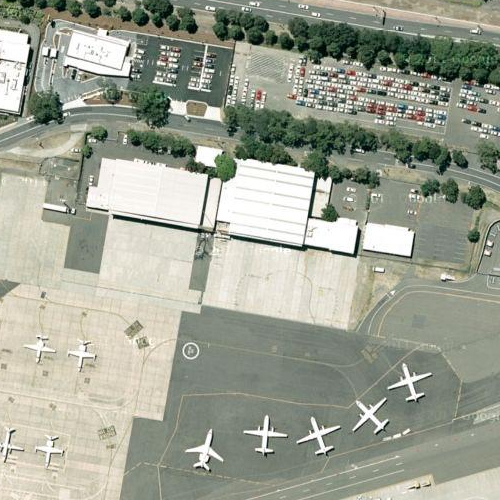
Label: sydney